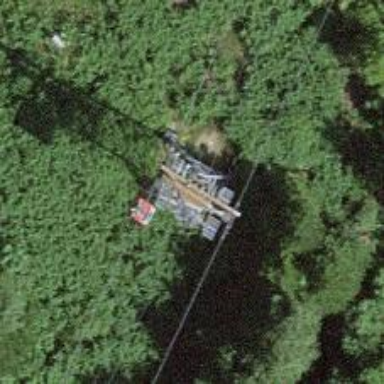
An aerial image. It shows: Pylon used for aerialway.